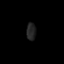
Tissue: skin
Cell type: Epithelial cells
Senescence score: 0.2715
Nuclear area (px): 156
Mean DAPI intensity: 35.756